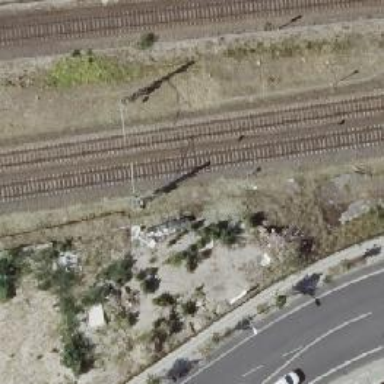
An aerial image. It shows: Milestone along the railway with catenary mast.